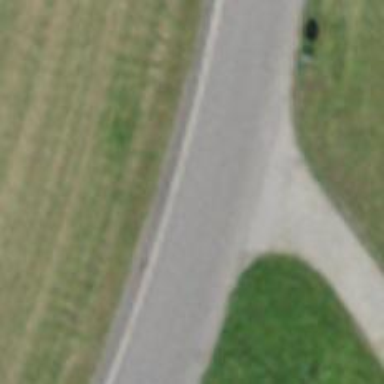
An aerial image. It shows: Unclassified road with paved surface.